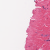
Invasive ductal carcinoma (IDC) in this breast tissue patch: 0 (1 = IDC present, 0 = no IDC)